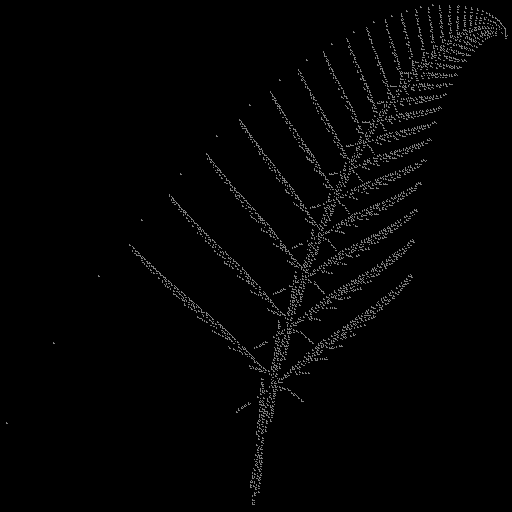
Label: deerfern